Field crop: maize
Growth stage: 2
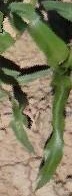
Species: maize